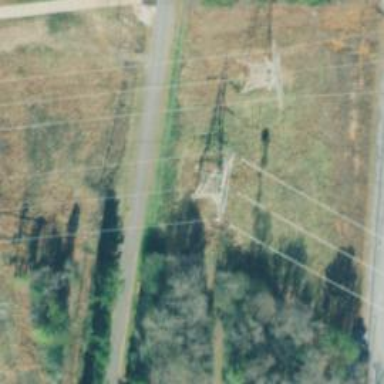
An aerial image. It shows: Lattice structure tower.